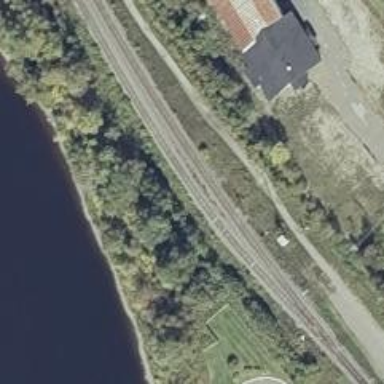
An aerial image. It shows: Railway siding for service.